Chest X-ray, AP view. Patient: 44 years old, sex M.
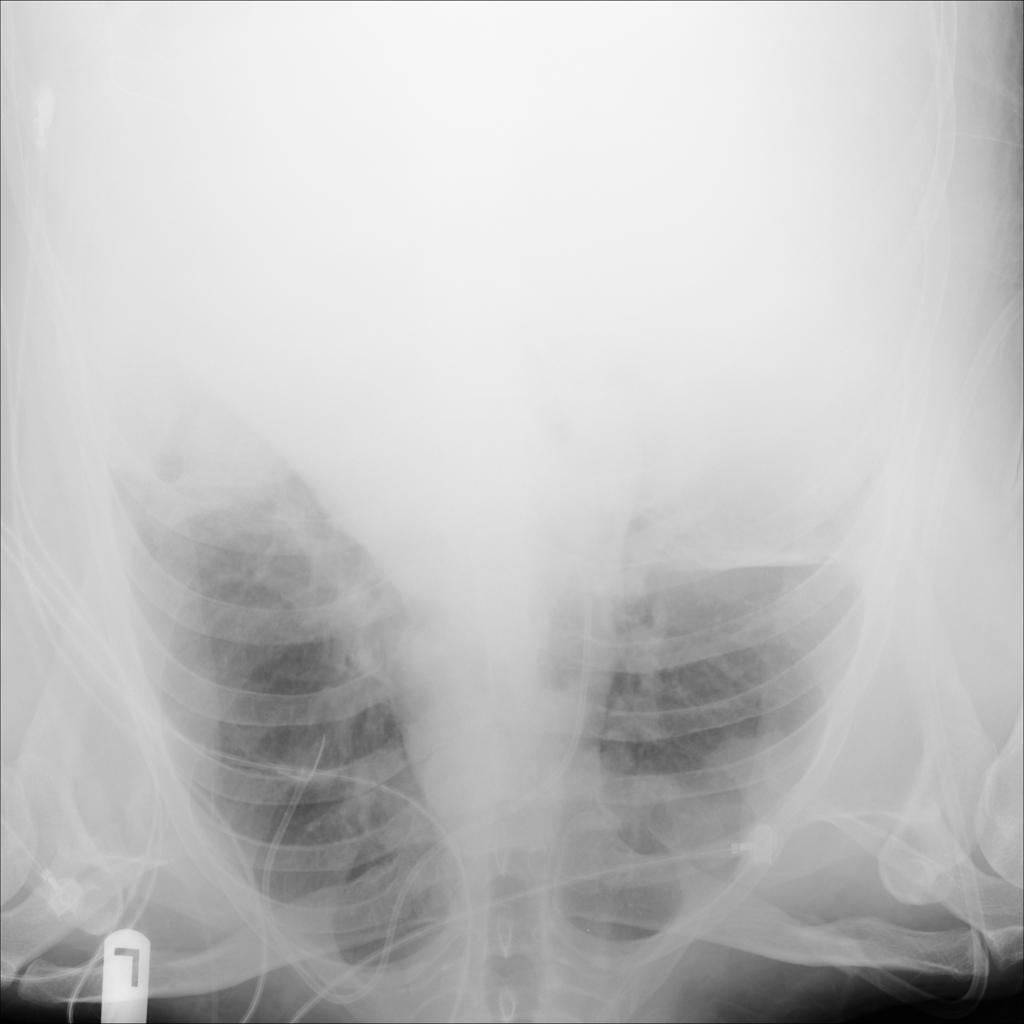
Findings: Consolidation